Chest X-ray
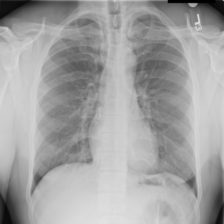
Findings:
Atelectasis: negative
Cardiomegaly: negative
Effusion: negative
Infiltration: negative
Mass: negative
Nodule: negative
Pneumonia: negative
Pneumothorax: negative
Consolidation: negative
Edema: negative
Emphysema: negative
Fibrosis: negative
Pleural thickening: negative
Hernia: negative